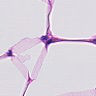
Metastatic tissue present: no